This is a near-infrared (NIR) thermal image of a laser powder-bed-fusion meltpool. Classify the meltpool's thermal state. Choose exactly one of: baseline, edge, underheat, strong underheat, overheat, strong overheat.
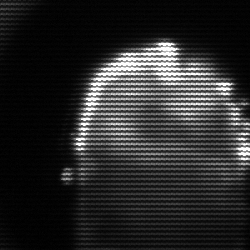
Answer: baseline